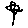
Label: flower